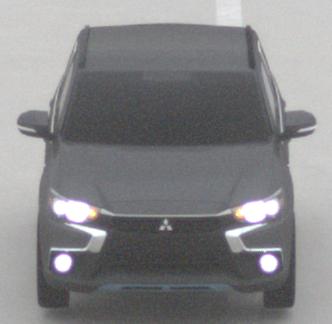
Make: Mitsubishi
Model: Outlander 2.0 Plug-In Hybrid
Detailed model: Outlander (III) Plug-In Hybrid
Model produced from: 2015/10
Model produced until: 2018/08
Doors: 5
Color: gray
Road condition: dry road
Daytime: midday
Contrast: low contrast